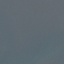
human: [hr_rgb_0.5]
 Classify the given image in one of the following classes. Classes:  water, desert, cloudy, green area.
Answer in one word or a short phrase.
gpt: water